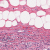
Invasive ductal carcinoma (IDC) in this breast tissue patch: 0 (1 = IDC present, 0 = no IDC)